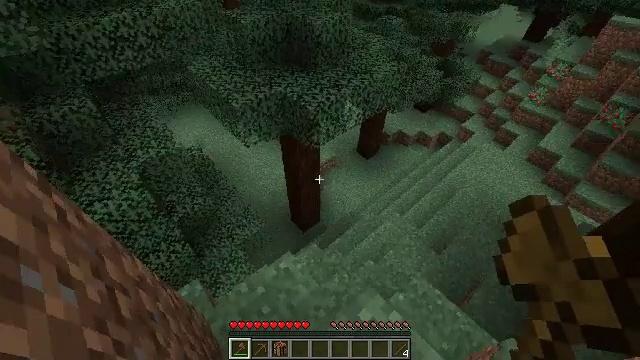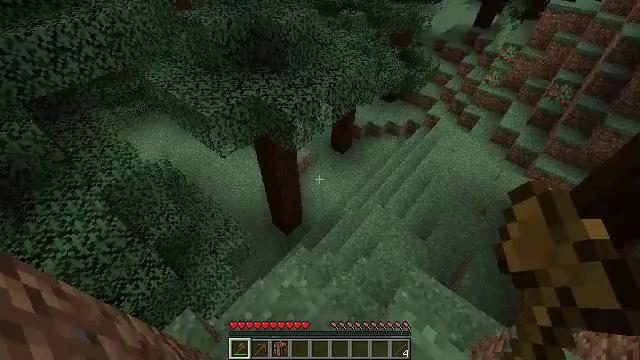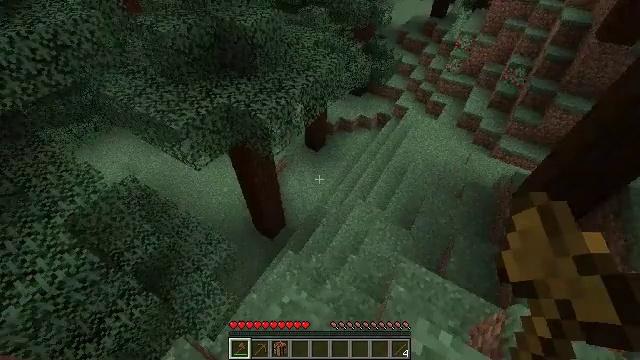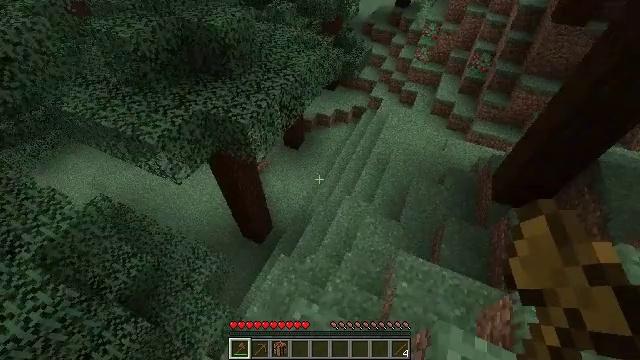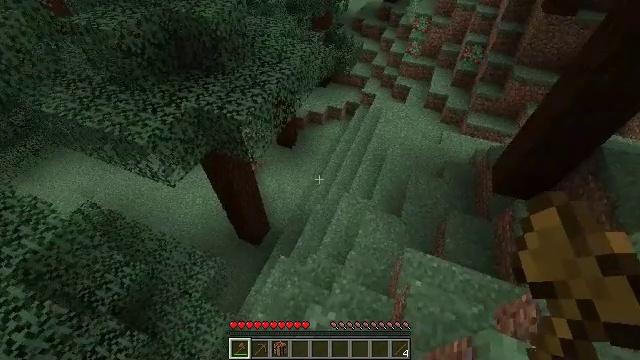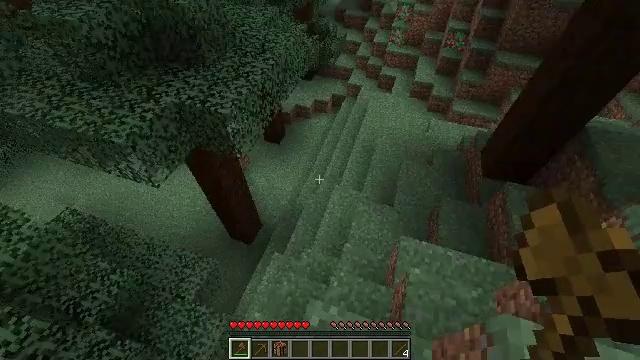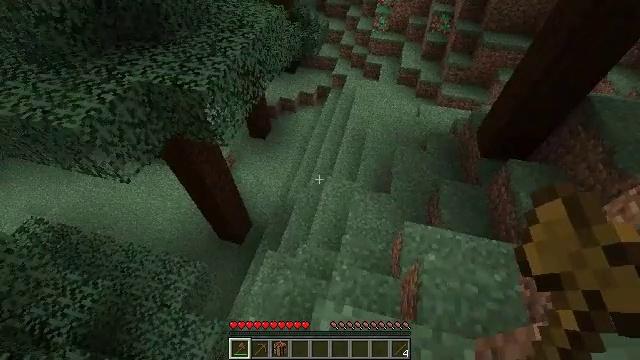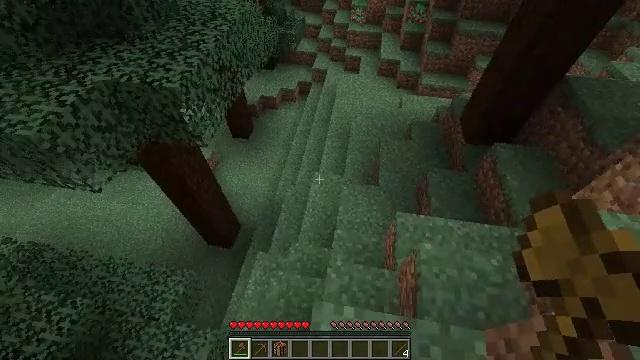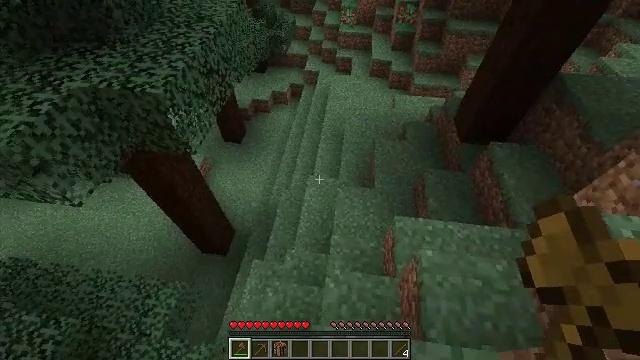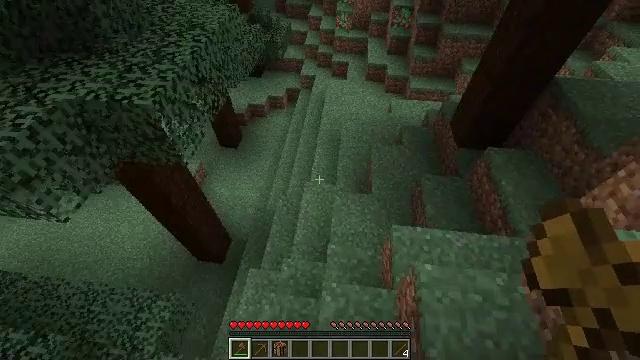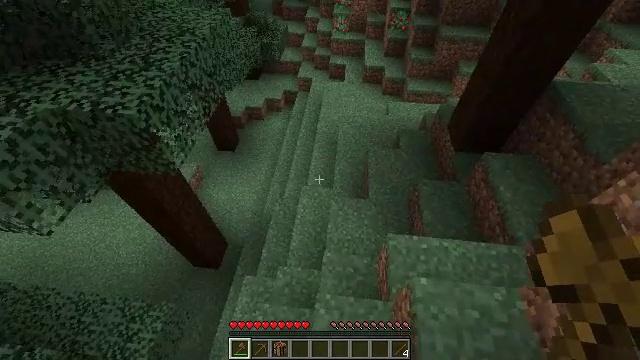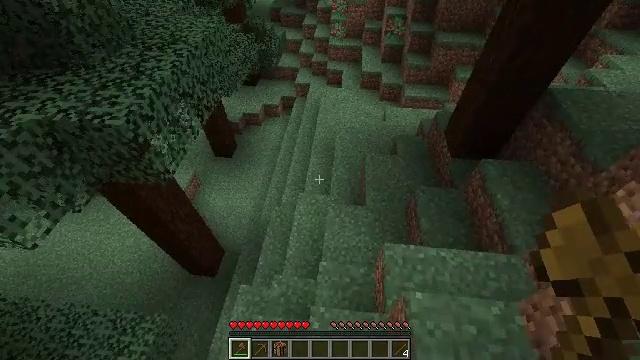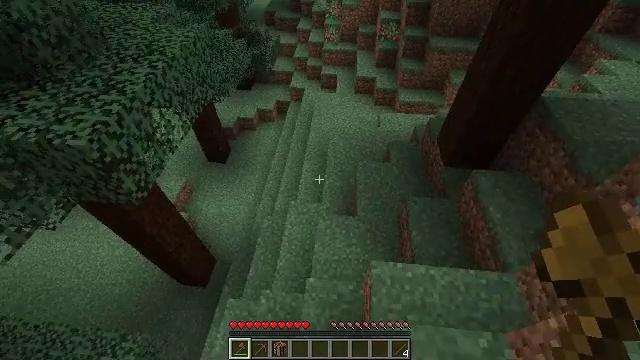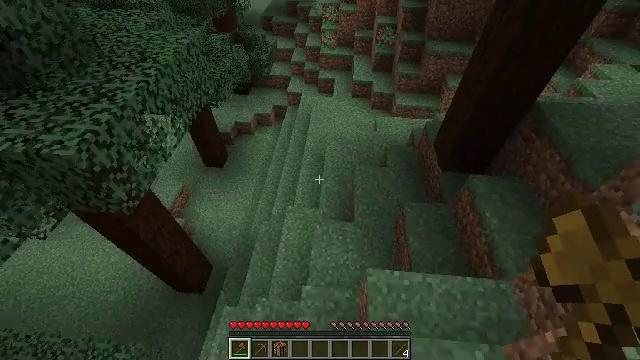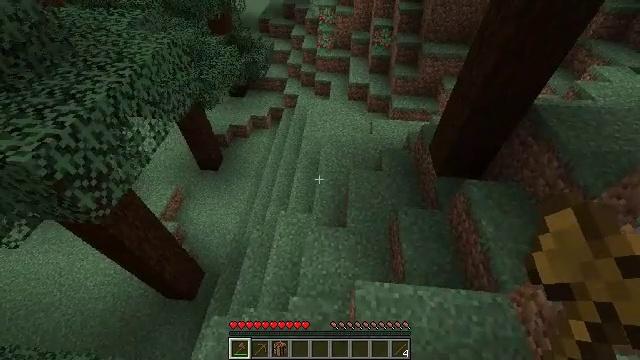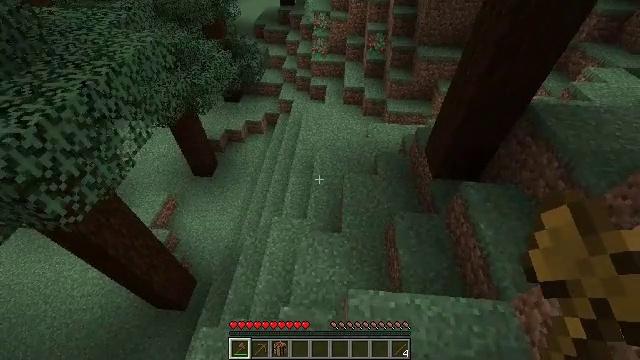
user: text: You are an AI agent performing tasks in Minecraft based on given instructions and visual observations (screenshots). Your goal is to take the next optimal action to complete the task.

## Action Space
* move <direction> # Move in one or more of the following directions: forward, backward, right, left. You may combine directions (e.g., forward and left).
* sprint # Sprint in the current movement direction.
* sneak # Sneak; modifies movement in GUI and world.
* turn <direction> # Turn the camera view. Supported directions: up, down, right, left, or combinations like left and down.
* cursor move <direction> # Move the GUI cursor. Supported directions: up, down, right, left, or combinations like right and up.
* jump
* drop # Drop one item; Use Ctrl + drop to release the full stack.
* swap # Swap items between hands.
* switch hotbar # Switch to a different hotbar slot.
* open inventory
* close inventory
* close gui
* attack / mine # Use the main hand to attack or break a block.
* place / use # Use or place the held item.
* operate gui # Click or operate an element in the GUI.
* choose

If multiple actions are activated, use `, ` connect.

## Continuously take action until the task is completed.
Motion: motion action
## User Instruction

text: Gather materials from the sweet berry bush.
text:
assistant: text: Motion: move forward and move left, turn right
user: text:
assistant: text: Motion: move forward and move left, turn right
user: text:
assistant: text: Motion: move forward and move left, turn right
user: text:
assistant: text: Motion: move forward and move right, turn right
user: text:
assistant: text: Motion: move forward and move right, turn right and down
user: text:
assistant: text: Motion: move forward and move right, turn right
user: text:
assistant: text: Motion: move forward and move right, turn right
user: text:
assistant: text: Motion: move forward and move right, turn right
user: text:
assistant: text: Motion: move forward and move right
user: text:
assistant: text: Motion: move forward and move right
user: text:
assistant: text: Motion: move forward and move right
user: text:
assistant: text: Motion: move forward and move right
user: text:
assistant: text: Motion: move forward and move right
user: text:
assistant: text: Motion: move forward and move right
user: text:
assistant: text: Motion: move forward and move right, turn up
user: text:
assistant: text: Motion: move forward and move right, turn up
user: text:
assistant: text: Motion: move forward and move right, turn up
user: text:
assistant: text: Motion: move forward and move right, turn left and up
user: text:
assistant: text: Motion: move forward and move right
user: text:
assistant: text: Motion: move forward and move right
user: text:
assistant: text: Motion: move forward
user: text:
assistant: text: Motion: move forward
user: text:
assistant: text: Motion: move forward, turn left
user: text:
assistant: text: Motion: move forward, turn left and up
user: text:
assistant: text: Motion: move forward, turn left
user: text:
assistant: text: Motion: move forward
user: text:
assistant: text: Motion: move forward
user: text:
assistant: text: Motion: move forward
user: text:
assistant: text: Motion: move forward
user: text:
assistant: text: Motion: move forward